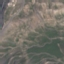
Land use / land cover class: HerbaceousVegetation